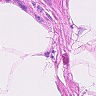
Metastatic tissue present: no